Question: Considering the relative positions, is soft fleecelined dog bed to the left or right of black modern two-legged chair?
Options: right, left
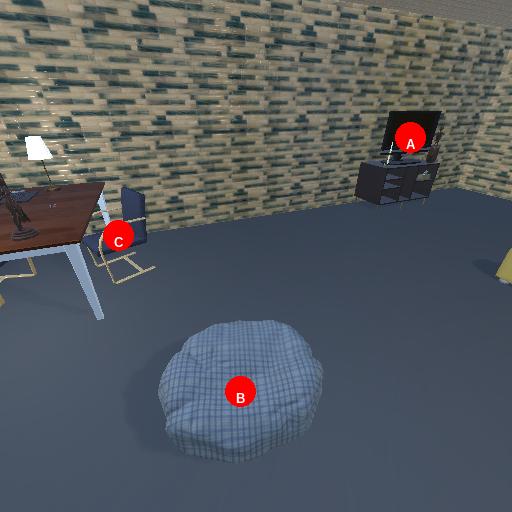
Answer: right